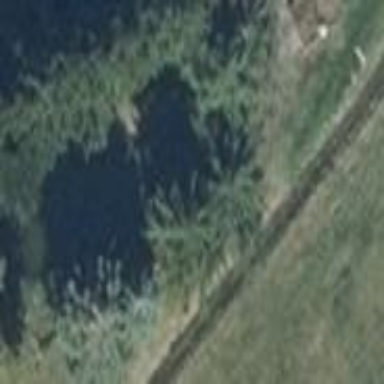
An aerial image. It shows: Serene pond surrounded by nature.